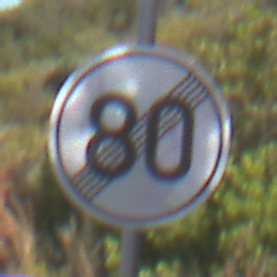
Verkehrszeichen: EndeGeschwindigkeit80
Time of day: MorningAfternoon
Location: Outdoor (Nature)
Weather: Clear
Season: NotSpecified
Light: Natural